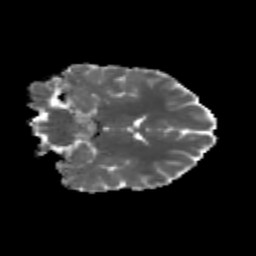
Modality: MD
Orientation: coronal
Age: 18
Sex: female
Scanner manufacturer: siemens
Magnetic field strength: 3 T
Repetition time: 3.5 s
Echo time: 0.113 s